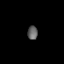
Tissue: prostate
Cell type: T cells
Senescence score: 0.3273
Nuclear area (px): 136
Mean DAPI intensity: 97.912